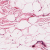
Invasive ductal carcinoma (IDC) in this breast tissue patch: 0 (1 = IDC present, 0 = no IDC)